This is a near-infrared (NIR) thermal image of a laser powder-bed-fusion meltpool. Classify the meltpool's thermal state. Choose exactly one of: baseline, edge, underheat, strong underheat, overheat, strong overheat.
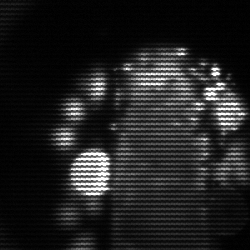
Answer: strong underheat